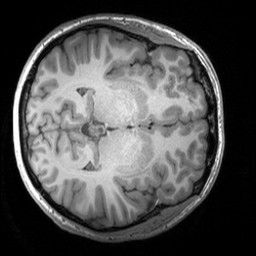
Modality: T1w
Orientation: axial
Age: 25
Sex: male
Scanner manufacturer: siemens
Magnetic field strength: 3 T
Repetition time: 1.9 s
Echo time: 0.00293 s